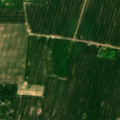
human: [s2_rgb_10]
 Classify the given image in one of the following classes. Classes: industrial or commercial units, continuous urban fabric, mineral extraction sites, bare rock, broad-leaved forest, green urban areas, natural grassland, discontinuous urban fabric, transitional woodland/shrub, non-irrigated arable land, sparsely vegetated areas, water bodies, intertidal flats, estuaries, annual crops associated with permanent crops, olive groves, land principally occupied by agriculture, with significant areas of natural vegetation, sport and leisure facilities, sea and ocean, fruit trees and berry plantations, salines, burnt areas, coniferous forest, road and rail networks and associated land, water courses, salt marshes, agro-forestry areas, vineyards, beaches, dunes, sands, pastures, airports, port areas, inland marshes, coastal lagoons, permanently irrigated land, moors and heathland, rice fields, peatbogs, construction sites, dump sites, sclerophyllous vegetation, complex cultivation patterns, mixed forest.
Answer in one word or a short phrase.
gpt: non-irrigated arable land